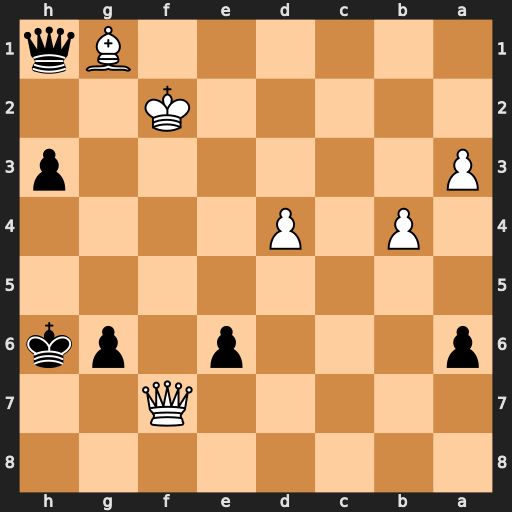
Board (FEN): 8/5Q2/p3p1pk/8/1P1P4/P6p/5K2/6Bq
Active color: b
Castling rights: -
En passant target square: -
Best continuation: Qg2+ Ke3 Qxg1+